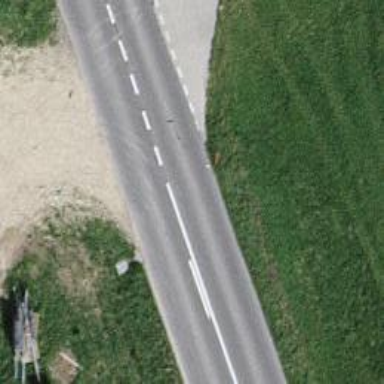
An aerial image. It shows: Tertiary road.